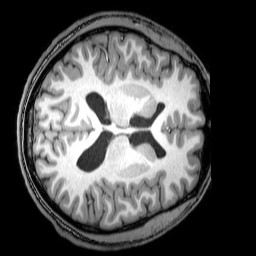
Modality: T1w
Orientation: axial
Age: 22
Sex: male